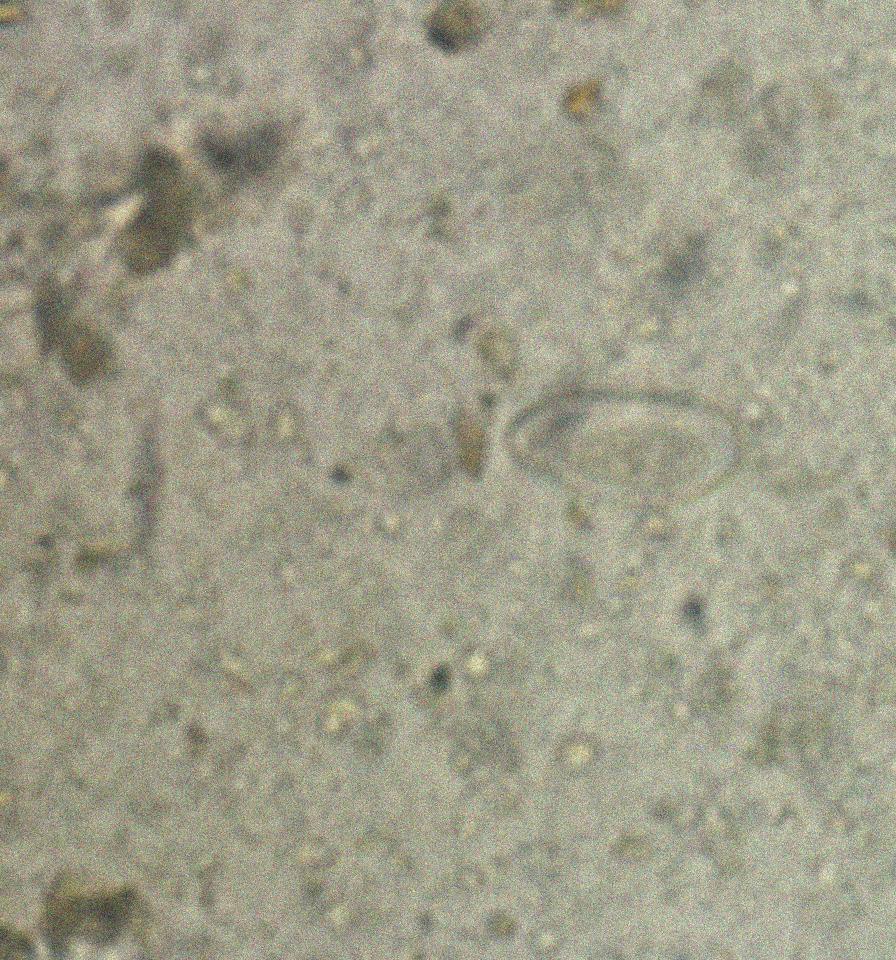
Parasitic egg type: Enterobius vermicularis